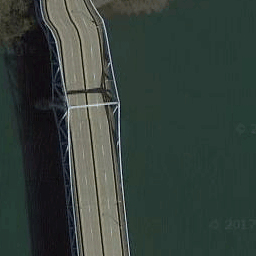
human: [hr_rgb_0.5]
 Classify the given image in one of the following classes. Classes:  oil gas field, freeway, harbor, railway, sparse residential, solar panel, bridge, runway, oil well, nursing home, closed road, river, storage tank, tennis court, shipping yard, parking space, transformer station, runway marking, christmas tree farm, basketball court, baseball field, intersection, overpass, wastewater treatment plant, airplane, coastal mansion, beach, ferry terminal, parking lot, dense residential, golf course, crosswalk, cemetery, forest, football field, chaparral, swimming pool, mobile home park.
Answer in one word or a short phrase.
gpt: bridge